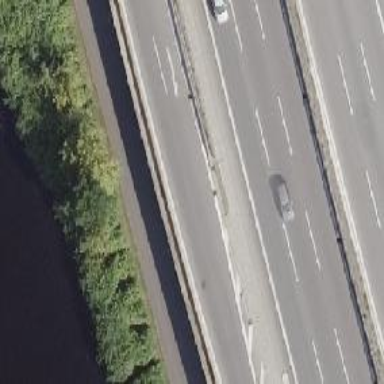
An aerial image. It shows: Concrete motorway link.